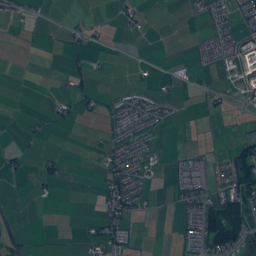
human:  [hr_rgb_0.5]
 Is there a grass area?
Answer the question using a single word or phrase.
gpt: yes

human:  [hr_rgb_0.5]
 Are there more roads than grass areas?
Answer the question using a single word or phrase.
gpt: yes

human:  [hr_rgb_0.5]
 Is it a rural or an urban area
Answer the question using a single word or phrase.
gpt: urban

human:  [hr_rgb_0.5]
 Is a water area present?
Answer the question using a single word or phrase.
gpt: yes

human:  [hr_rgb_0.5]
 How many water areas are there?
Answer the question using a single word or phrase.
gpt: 110

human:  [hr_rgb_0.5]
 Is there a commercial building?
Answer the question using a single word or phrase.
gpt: yes

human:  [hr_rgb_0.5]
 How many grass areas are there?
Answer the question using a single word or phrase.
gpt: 466

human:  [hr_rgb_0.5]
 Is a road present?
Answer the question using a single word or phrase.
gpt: yes

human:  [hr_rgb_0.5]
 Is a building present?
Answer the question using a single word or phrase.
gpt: yes

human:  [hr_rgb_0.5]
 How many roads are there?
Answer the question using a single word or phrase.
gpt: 471

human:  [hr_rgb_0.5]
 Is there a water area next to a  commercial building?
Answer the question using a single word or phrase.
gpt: yes

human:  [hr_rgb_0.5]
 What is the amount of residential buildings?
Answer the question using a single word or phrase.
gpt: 3314

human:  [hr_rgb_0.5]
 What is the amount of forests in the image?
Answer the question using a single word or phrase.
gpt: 52

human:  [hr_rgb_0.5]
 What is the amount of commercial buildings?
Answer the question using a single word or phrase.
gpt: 8

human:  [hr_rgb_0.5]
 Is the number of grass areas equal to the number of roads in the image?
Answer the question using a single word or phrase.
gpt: no

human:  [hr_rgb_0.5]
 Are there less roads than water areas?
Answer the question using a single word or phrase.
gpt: no

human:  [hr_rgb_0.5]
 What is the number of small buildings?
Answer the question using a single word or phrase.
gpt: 3368

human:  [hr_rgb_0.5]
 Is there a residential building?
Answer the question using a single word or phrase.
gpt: yes

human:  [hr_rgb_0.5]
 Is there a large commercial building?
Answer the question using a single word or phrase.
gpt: no

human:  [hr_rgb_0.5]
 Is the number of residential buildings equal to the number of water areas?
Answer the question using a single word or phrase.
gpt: no

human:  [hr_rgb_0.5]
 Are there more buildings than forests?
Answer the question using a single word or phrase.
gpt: yes

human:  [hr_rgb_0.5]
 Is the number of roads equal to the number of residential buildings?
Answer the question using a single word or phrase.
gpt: no

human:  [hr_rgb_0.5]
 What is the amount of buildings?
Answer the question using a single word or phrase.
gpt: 3380

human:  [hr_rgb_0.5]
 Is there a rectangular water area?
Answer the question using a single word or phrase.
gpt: yes

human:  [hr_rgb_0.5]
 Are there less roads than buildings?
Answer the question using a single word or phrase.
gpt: yes

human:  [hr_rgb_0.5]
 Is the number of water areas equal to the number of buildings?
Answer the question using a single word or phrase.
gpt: no

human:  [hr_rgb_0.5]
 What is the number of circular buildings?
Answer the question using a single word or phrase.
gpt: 2

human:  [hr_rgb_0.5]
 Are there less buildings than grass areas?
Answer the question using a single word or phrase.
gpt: no

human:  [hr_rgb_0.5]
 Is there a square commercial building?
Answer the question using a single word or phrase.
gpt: yes

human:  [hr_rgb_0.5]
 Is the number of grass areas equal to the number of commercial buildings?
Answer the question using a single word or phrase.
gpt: no

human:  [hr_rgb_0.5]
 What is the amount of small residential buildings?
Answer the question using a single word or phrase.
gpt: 3304

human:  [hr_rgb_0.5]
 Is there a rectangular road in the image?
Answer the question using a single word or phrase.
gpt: no

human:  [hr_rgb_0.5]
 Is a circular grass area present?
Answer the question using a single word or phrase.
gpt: no

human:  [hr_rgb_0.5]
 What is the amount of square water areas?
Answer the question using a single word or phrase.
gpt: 0

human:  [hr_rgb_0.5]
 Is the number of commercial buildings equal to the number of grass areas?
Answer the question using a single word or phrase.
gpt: no

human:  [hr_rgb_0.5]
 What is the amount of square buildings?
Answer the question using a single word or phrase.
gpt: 2

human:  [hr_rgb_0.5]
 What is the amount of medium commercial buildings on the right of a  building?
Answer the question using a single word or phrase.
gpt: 0

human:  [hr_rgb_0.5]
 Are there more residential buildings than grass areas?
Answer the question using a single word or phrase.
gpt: yes

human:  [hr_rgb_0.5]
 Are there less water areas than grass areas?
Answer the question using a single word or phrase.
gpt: yes

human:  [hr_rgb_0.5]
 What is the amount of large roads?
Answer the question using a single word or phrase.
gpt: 0

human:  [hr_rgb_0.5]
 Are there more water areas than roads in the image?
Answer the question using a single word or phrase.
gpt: no

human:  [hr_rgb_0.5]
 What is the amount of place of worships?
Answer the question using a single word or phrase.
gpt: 1

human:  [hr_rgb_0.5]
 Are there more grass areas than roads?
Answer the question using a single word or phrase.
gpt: no

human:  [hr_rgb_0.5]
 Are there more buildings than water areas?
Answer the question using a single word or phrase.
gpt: yes

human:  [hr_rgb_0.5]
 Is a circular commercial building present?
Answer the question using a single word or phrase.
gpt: yes

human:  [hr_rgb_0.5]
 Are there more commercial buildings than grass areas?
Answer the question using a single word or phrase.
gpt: no

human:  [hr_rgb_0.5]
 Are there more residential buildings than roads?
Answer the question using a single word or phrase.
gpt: yes

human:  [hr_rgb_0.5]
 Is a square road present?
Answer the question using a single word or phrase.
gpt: no

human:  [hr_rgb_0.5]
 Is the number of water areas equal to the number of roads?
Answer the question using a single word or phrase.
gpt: no

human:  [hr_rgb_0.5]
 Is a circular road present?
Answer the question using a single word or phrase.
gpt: yes

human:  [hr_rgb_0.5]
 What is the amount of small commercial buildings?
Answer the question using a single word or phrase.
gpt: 8

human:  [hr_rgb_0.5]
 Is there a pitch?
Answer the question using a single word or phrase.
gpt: yes

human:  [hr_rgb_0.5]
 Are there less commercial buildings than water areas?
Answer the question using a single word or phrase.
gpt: yes

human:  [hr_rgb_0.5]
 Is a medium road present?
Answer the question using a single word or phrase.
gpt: no

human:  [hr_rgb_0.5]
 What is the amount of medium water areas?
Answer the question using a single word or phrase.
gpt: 29

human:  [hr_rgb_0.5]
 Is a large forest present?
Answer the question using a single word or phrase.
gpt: yes

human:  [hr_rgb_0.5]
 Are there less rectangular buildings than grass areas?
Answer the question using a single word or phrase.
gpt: no

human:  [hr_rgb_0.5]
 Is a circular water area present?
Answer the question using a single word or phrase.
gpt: no

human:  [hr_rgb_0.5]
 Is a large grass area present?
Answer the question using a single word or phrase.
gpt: yes

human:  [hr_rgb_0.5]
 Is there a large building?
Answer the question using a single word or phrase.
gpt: yes

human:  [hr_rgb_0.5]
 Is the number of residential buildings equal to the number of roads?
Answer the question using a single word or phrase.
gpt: no

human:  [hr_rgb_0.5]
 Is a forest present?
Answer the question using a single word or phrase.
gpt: yes

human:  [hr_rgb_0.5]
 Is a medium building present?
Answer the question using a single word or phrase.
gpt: yes

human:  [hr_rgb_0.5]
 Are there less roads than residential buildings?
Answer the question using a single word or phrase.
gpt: yes